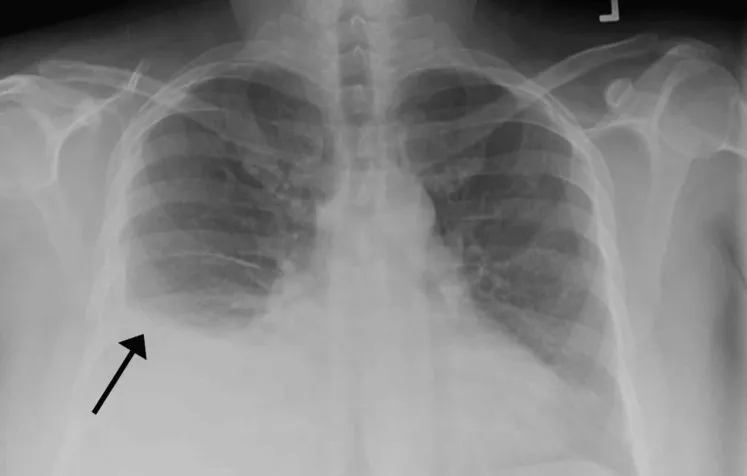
Initial Chest X-ray showing right-sided pleural effusion.
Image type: radiology (x_ray)